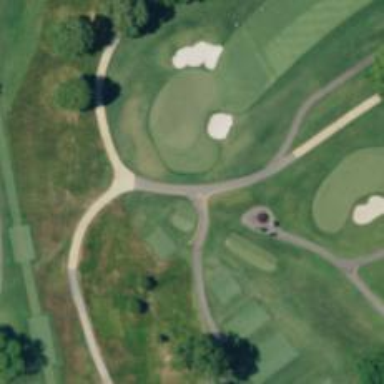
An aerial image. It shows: Asphalt path with smooth grade suitable for golf carts.